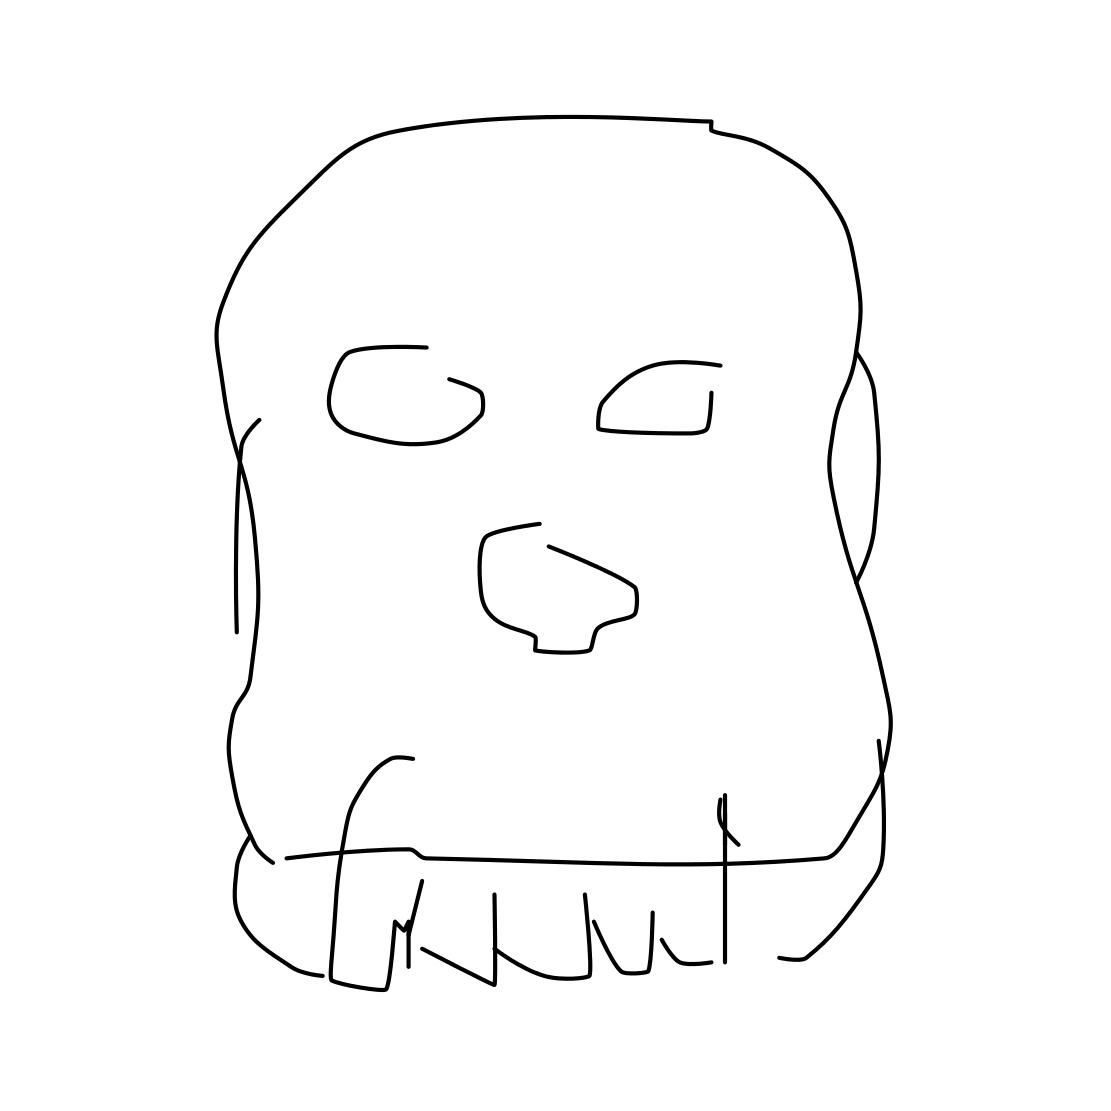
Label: skull